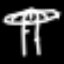
Label: mushroom